Field crop: maize
Growth stage: 2
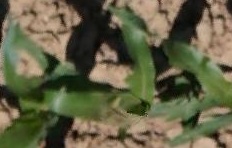
Species: maize